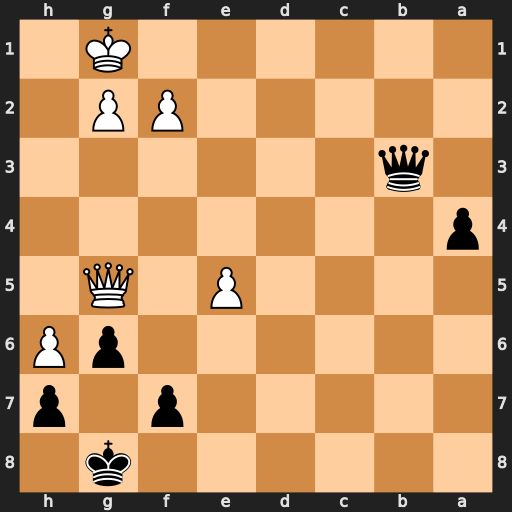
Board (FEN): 6k1/5p1p/6pP/4P1Q1/p7/1q6/5PP1/6K1
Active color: b
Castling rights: -
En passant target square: -
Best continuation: Qd1+ Kh2 Qh5+ Qxh5 gxh5